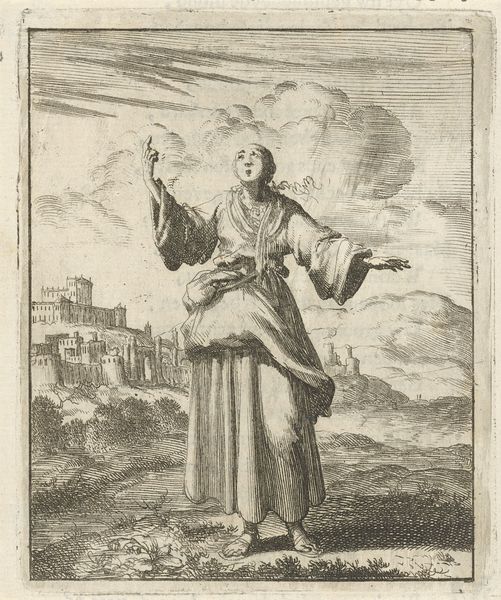
Titel: Vrouw wijzend naar de hemel
Künstler: Jan Luyken
Standort: Amsterdam
Institution: Rijksmuseum
Schlagwörter: hands, robes, white, women, arm, belt, black, dark, dress, face, gray, grey, hair, lady, old, robe, windows, woman, looking, picture, hand, sad, cloud, clouds, man, sky, building, field, head, hill, house, landscape, nature, houses, trees, eyes, feet, grass, plants, way, drawing, expression, look, castle, shadow, chin, mouth, etching, sketch, saint, statue, wind, town, italy, person, city, clothes, fort, walls, buildings, bald, foot, shoes, monk, legs, finger, fingers, sandals, sandal, shade, pointing, china, standing, pray, praying, towers, singing, traveller, portait, femme, sing, slipper, upward, drypoint, homme, old picture, scenary, upwards, praing, climate, shad, flipflops, old town, chanter, chante, drawind